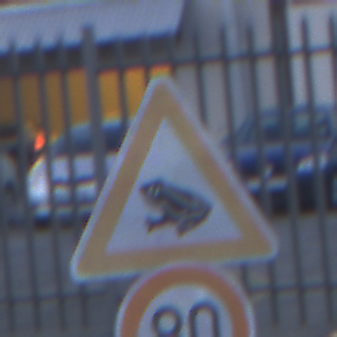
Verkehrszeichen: AmphibienwanderungRechts
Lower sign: Geschwindigkeit80
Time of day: SunriseSunset
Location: Outdoor (Suburban)
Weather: PartlyCloudy
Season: NotSpecified
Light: Natural